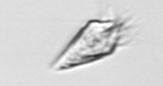
Label: Paratontonia_gracillima